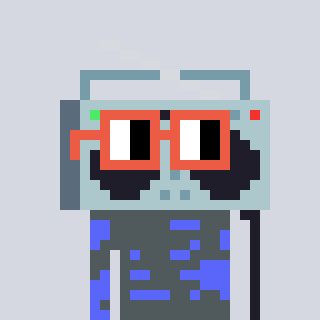
a pixel art character with square orange glasses, a boombox-shaped head and a purple-colored body on a cool background